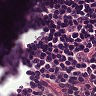
Metastatic tissue present: no